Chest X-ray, PA view. Patient: 37 years old, sex F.
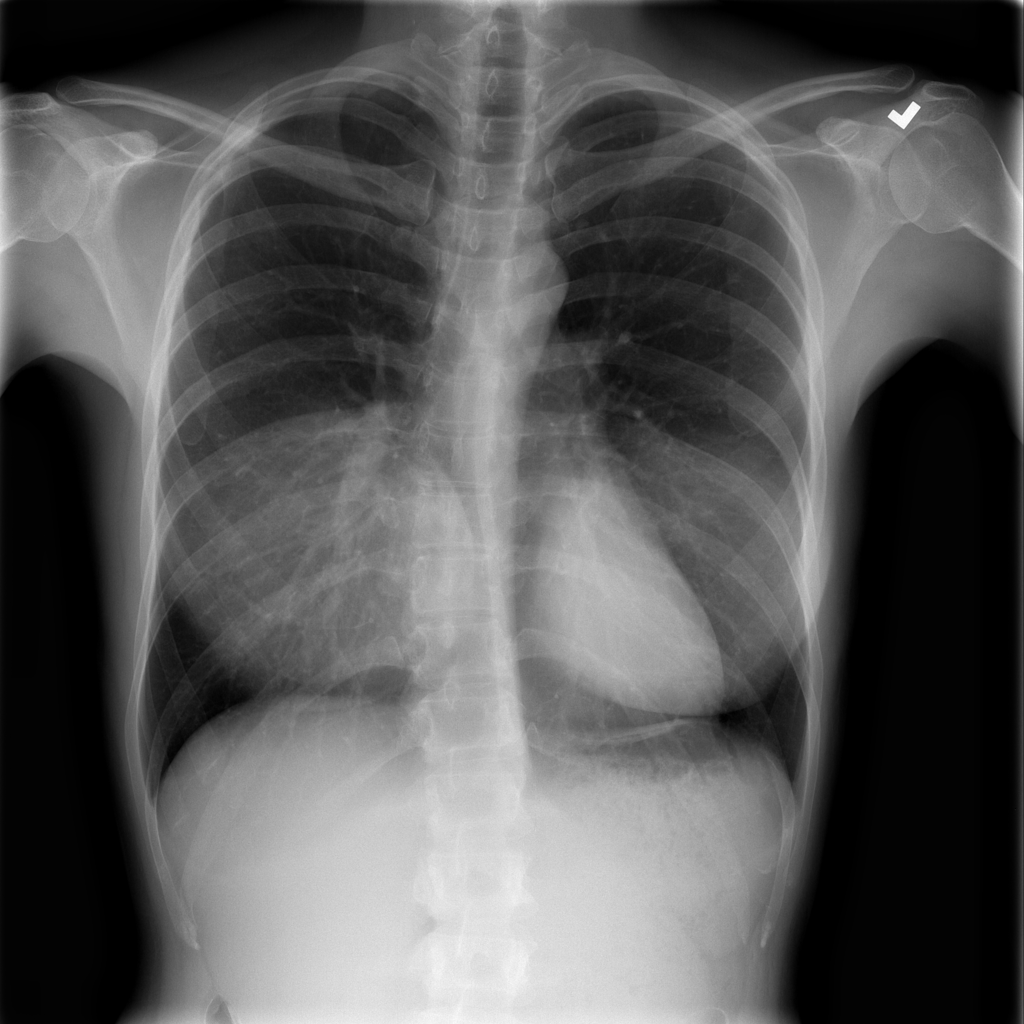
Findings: Nodule